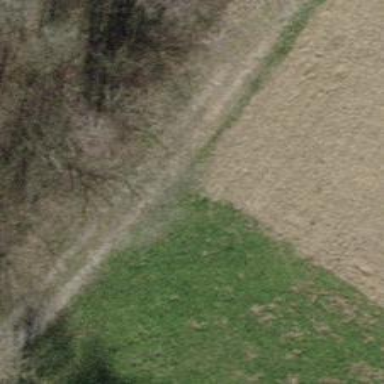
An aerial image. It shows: Track with grade2 pebblestone surface.